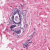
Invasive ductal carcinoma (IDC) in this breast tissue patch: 0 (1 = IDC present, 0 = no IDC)